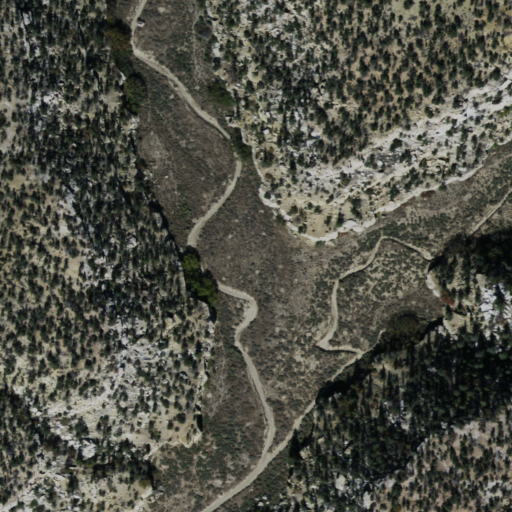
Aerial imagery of valley in Arizona named Aspen Canyon containing evergreen forest and shrub